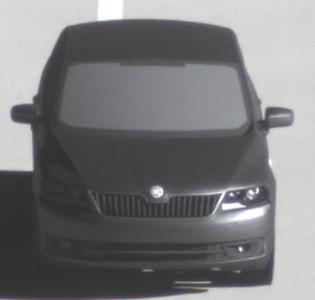
Make: Skoda
Model: Rapid
Detailed model: Rapid 1.2 Active Limousine
Model produced from: 2012/10
Model produced until: 2015/04
Doors: 5
Color: gray
Road condition: dry road
Daytime: morning or afternoon
Contrast: high contrast